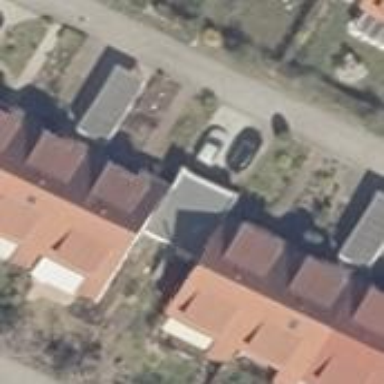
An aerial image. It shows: Terrace building with gabled roof.